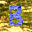
Label: 3